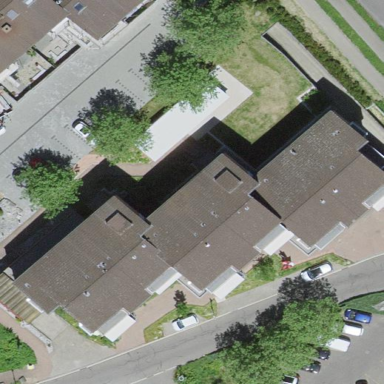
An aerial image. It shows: Gabled roof on building that houses apartments.